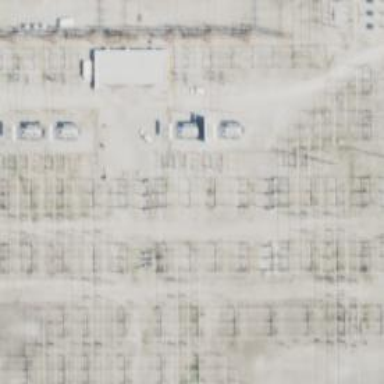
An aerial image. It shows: Switch used for power control.